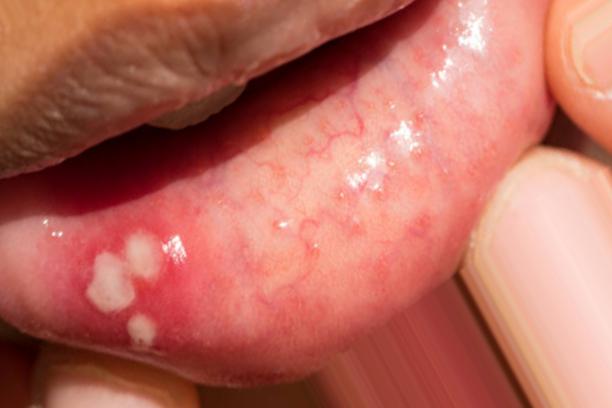
Condition: Mouth Ulcer